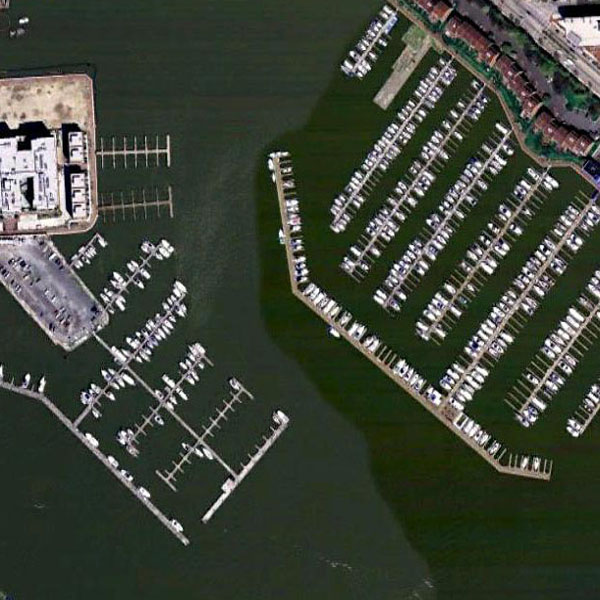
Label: Port